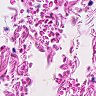
Metastatic tissue present: no